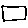
Label: square